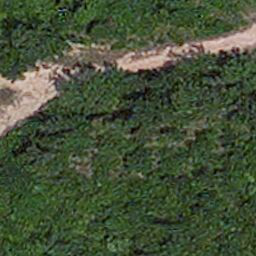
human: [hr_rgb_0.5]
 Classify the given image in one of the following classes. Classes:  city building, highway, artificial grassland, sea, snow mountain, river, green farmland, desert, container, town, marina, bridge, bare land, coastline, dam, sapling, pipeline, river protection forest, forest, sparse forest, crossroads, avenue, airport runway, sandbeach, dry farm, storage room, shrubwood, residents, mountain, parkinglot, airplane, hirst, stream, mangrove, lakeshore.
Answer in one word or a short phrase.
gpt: avenue